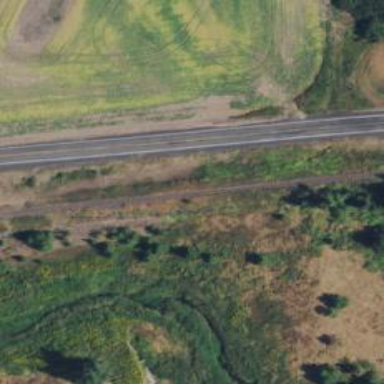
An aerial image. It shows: Abandoned railway.